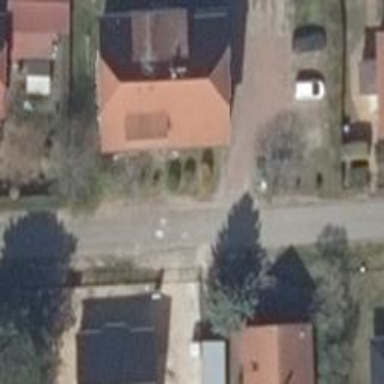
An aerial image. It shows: Driveway leading to service road.